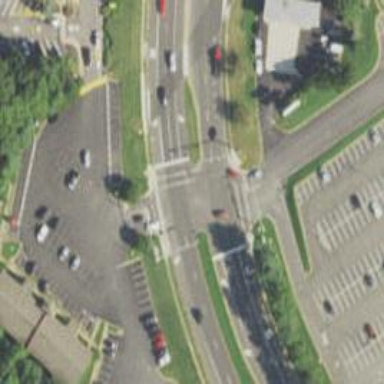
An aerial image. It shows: Marked road crossing.